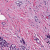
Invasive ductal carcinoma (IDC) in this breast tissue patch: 1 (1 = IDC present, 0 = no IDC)